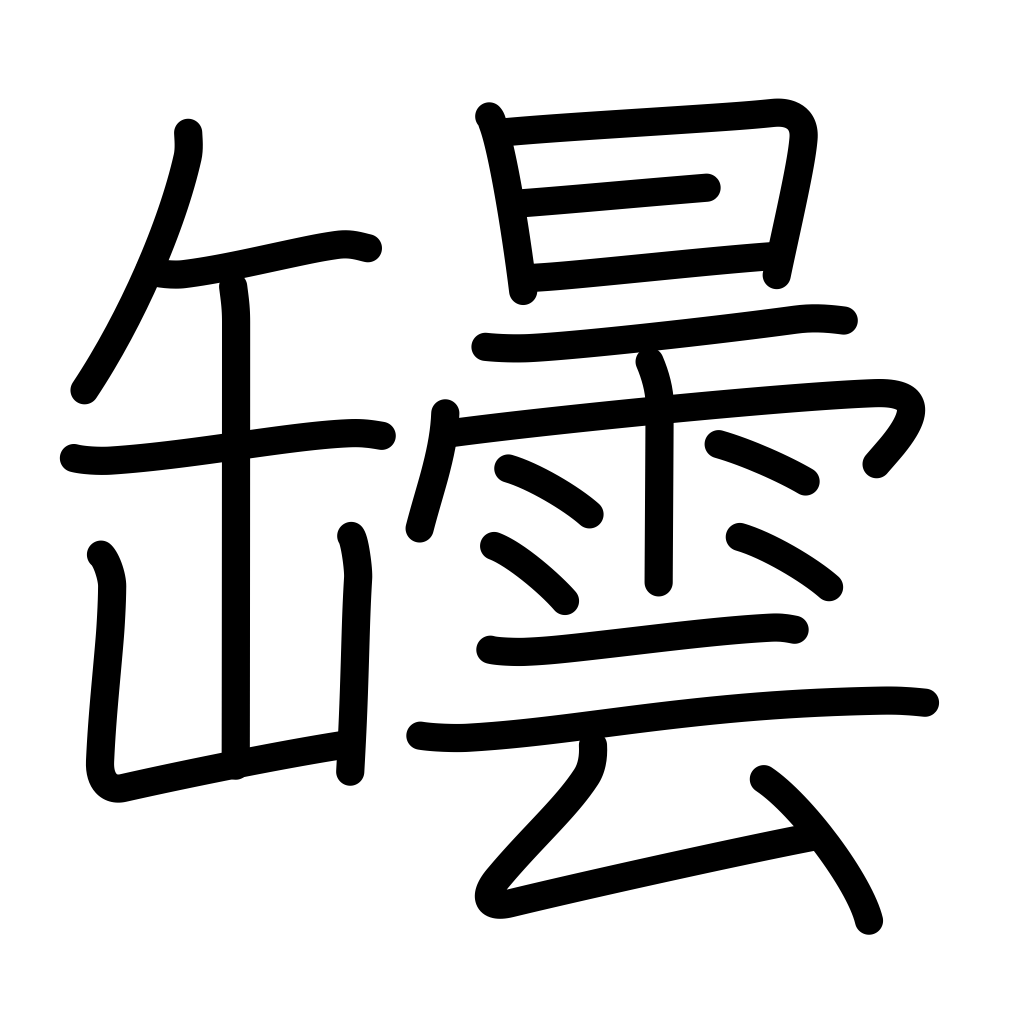
Meaning: bottle, vial, jar